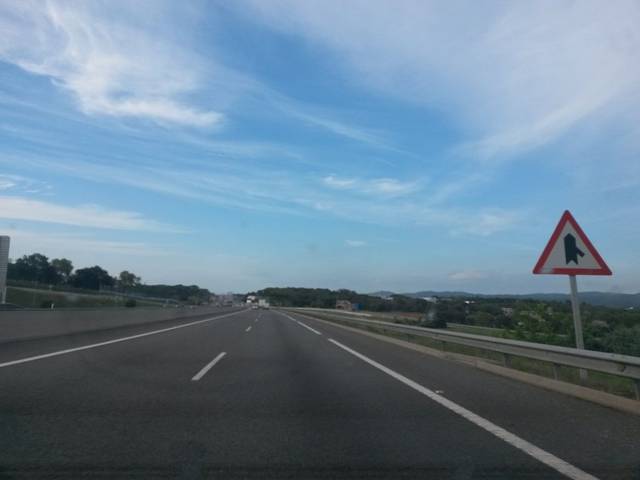
Region: Spain
Coordinates: 41.905, 2.789